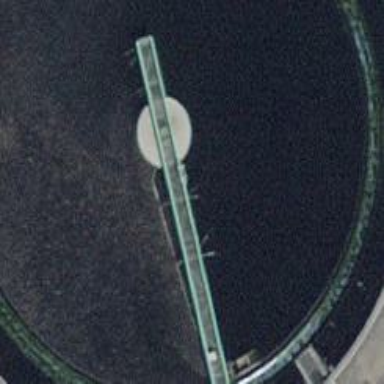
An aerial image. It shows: Body of wastewater.